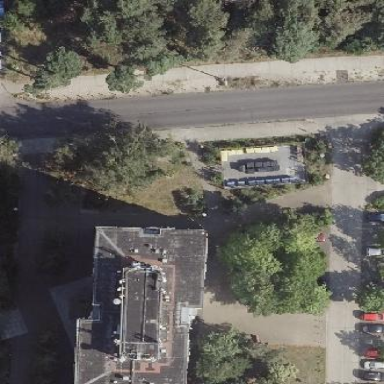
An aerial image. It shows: Building with apartments and flat roof.